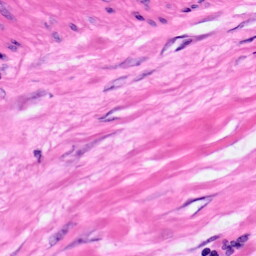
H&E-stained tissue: Pancreatic